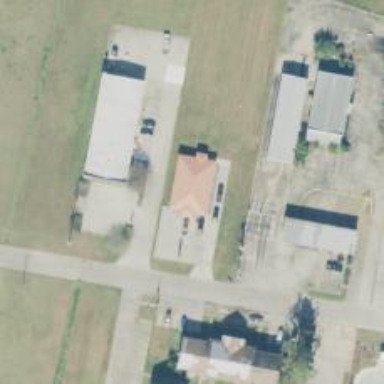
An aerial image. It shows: Veterinary facility.